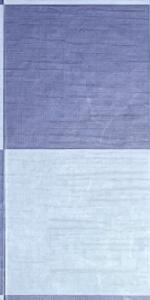
Label: Empty